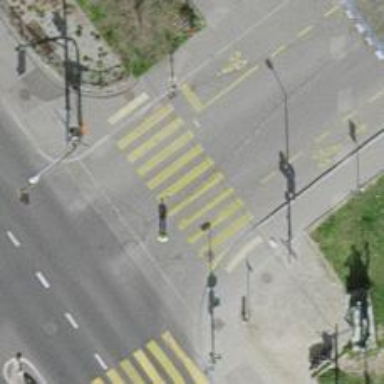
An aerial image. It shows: Crossing equipped with traffic signals. It is zebra crossing.